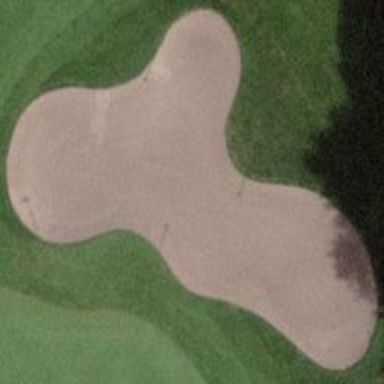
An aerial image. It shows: Bunker on golf course.